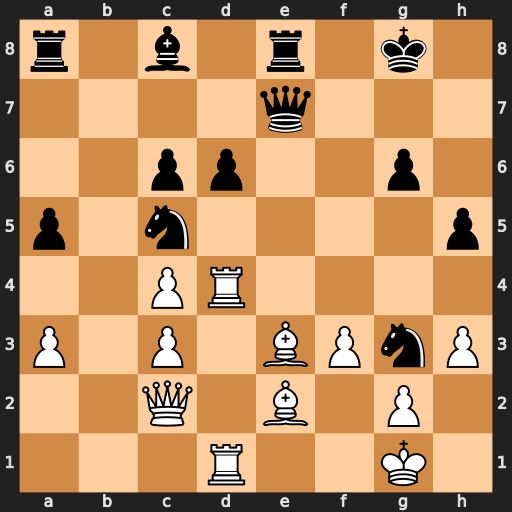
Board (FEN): r1b1r1k1/4q3/2pp2p1/p1n4p/2PR4/P1P1BPnP/2Q1B1P1/3R2K1
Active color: w
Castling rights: -
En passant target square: -
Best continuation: Qxg6+ Kh8 Bg5